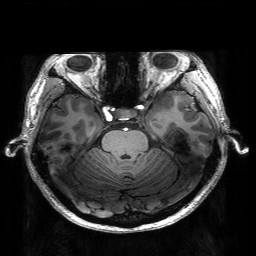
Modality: T1w
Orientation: coronal